Question: I have this RegEx:
'''
('.+')
'''
It has to match character literals like in C. For example, if I have ''a' b 'a'' it should match the a's and the ''''s around them.
However, it also matches the 'b' also (it should not), probably because it is, strictly speaking, also between ''''s.
Here is a screenshot of how it goes wrong (I use this for syntax highlighting):

I'm fairly new to regular expressions. How can I tell the regex not to match this?
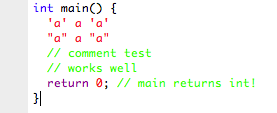
Answer: It is being greedy and matching the first apostrophe and the last one and everything in between.
This should match anything that isn't an apostrophe.
'''
('[^']+')
'''
Another alternative is to try non-greedy matches.
'''
('.+?')
'''